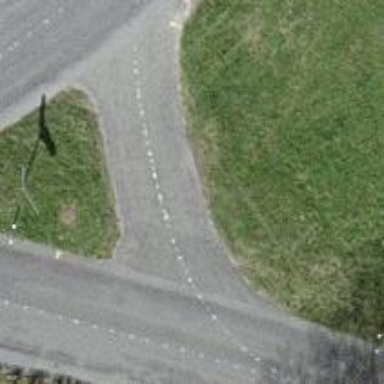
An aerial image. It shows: Tertiary road.